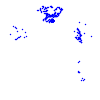
Particle: pion